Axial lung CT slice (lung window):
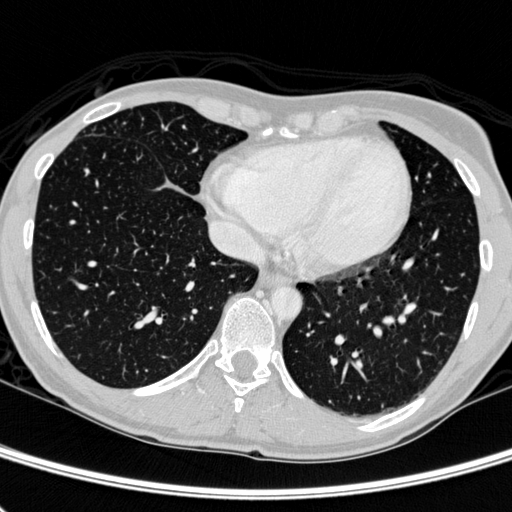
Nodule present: no